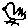
Label: bird